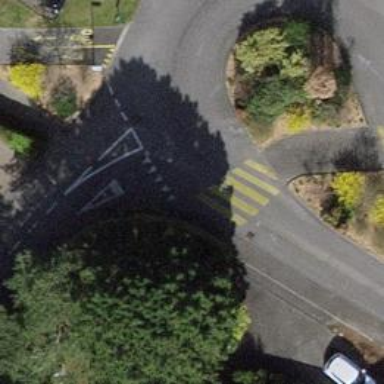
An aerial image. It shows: Zebra crossing for pedestrians.